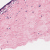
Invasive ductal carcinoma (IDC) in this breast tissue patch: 0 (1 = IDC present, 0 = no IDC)